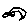
Label: moon